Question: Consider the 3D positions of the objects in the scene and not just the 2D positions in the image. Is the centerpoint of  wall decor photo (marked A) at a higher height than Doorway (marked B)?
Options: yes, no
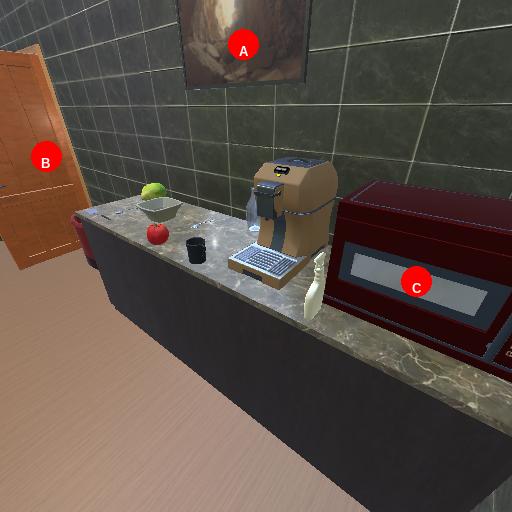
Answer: yes